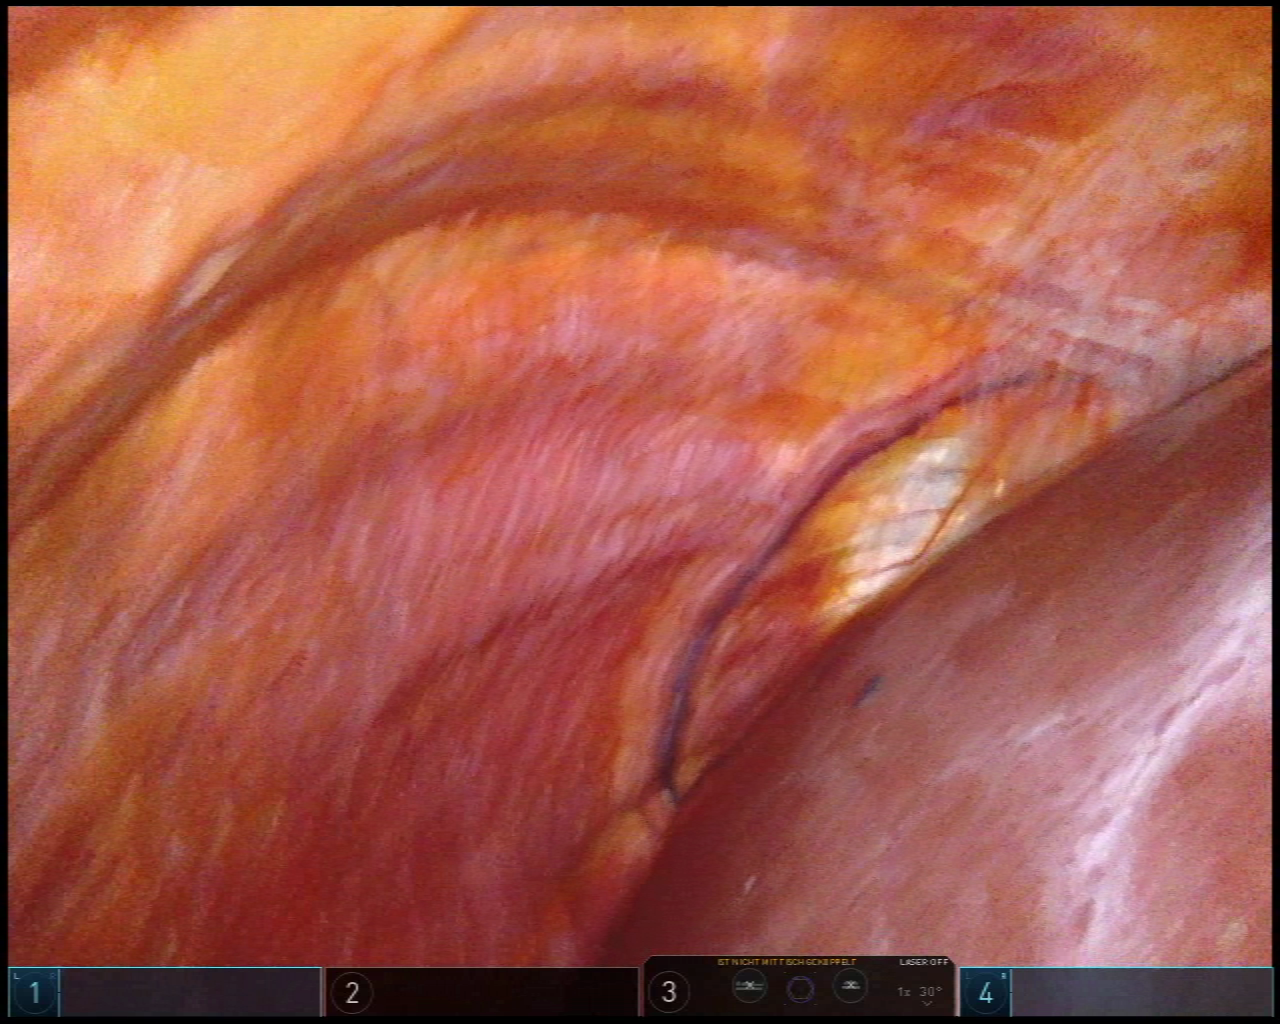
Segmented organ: liver
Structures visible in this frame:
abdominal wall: yes
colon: no
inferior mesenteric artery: no
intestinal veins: no
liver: yes
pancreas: no
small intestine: no
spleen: no
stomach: no
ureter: no
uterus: no
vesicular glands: no